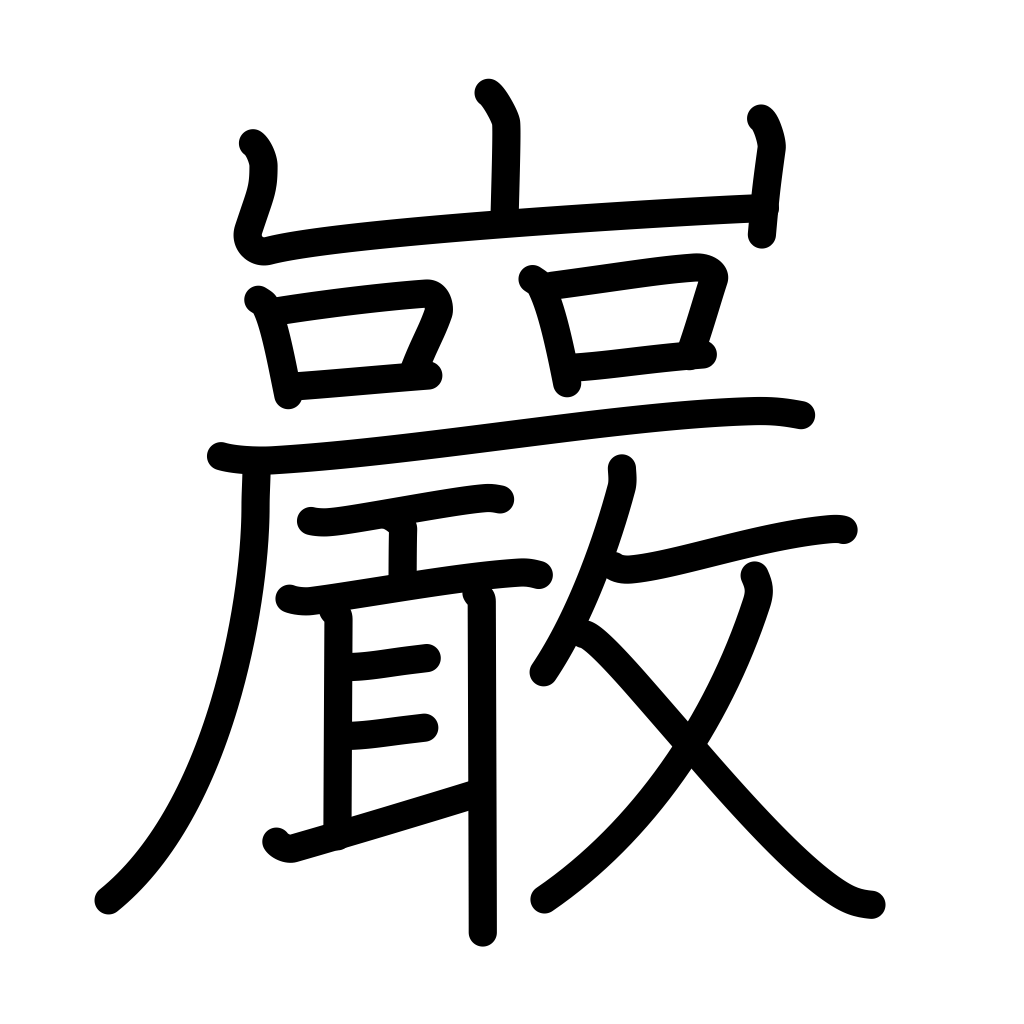
Meaning: rock, crag, boulder